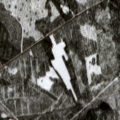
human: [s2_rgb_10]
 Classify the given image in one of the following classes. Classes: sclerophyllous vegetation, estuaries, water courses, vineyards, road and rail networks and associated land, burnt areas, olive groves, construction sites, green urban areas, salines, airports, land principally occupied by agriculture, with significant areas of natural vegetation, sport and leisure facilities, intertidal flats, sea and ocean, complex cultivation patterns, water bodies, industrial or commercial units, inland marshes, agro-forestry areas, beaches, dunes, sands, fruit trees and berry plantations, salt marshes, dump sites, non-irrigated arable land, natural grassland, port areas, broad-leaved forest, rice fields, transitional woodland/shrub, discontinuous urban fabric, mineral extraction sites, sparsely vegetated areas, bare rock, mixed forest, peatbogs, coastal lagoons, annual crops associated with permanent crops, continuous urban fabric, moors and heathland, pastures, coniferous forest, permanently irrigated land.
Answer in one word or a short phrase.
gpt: coniferous forest, mixed forest, transitional woodland/shrub